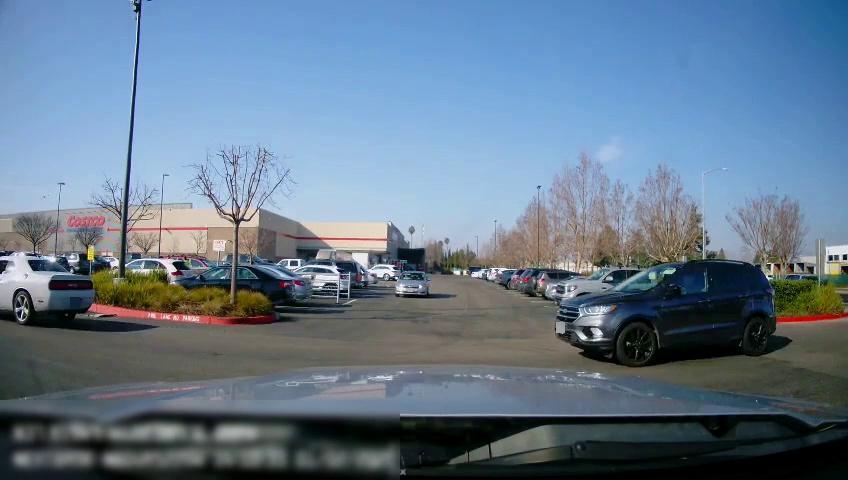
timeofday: Day
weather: Sunny
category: Drivable Space
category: Vehicles | Car
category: Vehicles | SUV
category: Vehicles | SUV
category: Vehicles | Truck
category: Vehicles | Car
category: Vehicles | SUV
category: Vehicles | SUV
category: Vehicles | SUV
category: Vehicles | SUV
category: Vehicles | SUV
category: Vehicles | Car
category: Vehicles | Car
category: Vehicles | Car
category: Vehicles | Car
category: Vehicles | Car
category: Vehicles | Car
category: Vehicles | SUV
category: Vehicles | Truck
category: Vehicles | Truck
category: Vehicles | SUV
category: Vehicles | SUV
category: Vehicles | SUV
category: Vehicles | Car
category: Vehicles | Car
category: Vehicles | SUV
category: Traffic | Signs